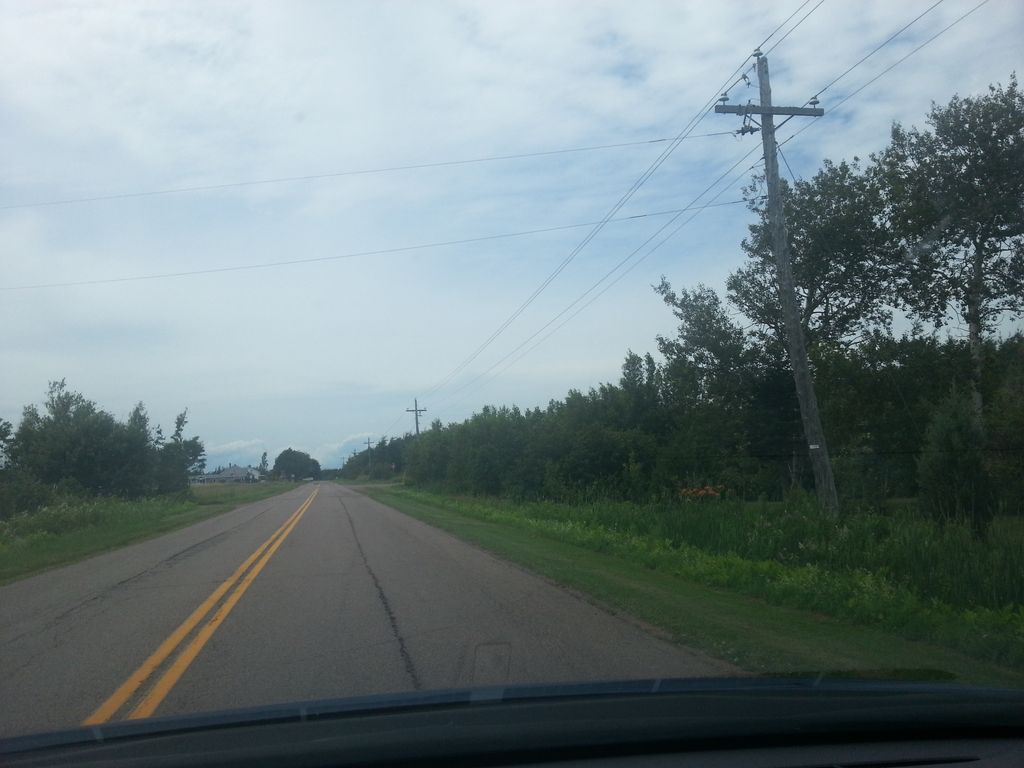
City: charlottetown